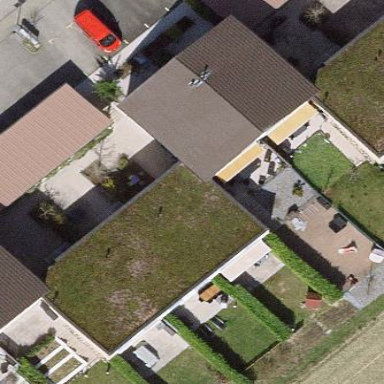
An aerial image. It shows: Semidetached house.